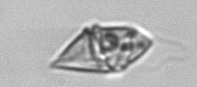
Label: Gyrodinium